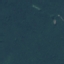
Land use / land cover: Forest